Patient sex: M
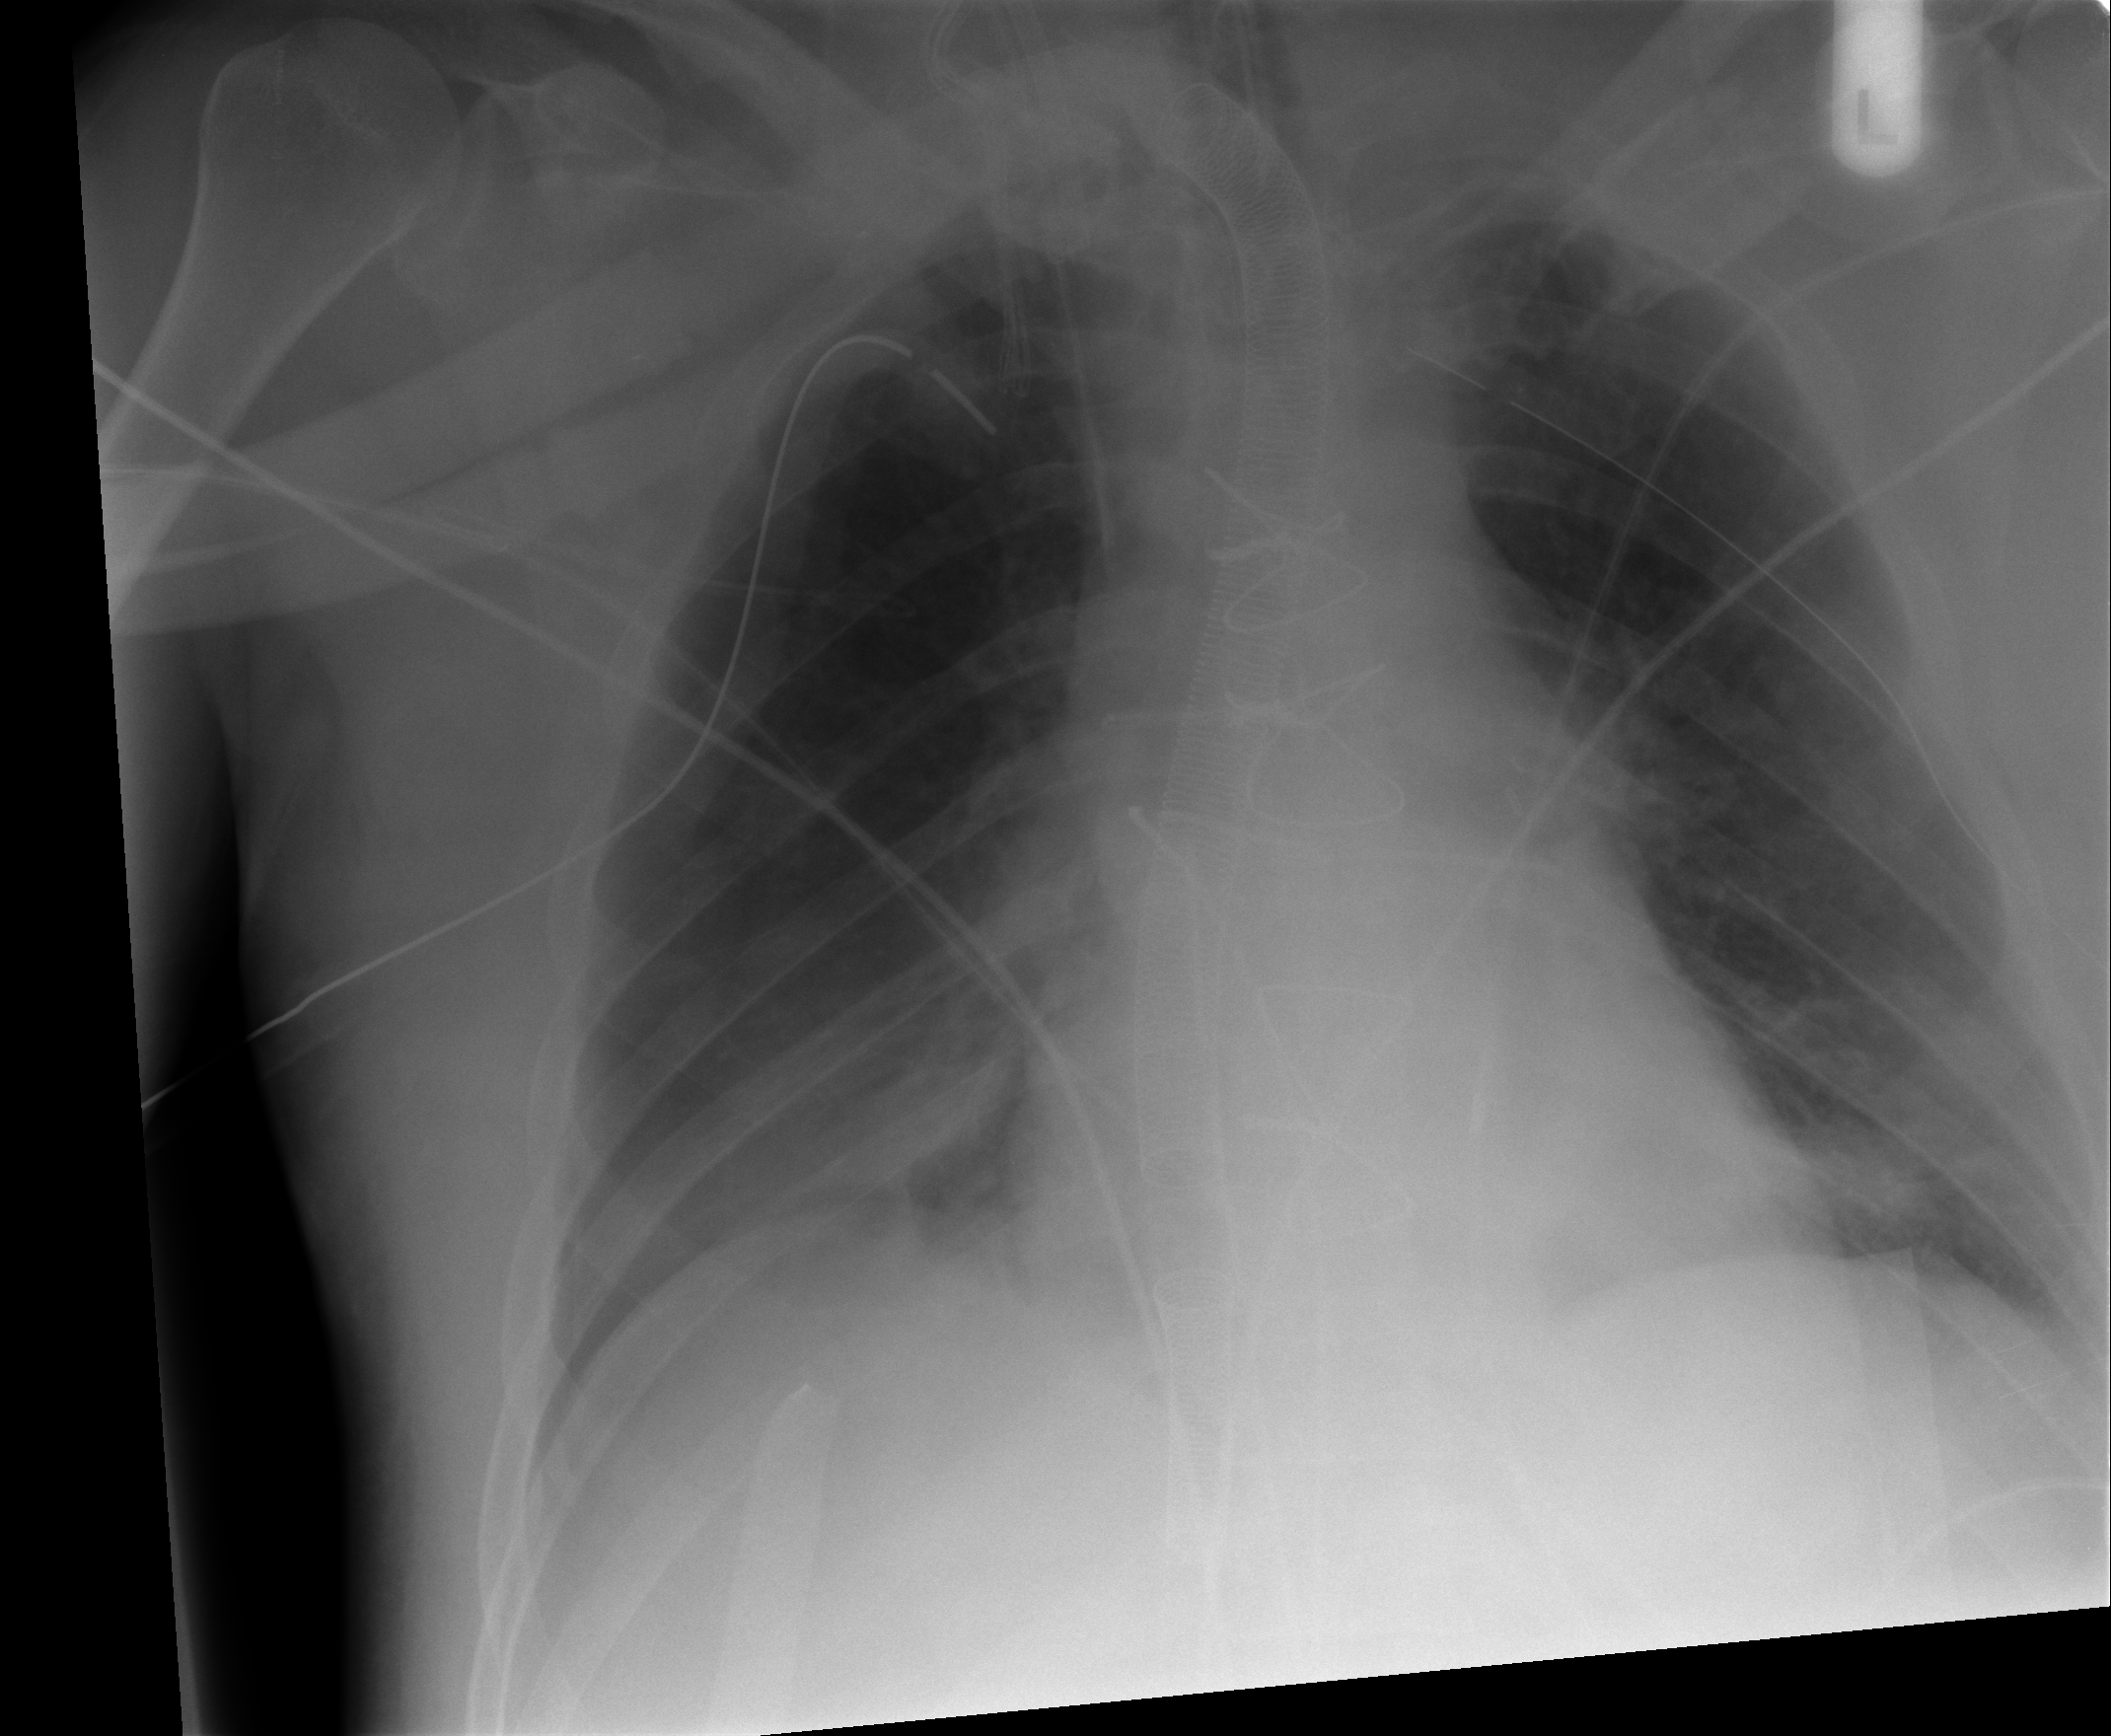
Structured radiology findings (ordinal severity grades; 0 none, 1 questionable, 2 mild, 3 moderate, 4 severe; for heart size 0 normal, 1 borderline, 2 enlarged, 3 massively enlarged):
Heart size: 0
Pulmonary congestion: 0
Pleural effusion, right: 2
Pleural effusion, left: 1
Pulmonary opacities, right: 1
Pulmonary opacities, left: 0
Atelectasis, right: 2
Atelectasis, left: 0